Field crop: tomato
Growth stage: 1
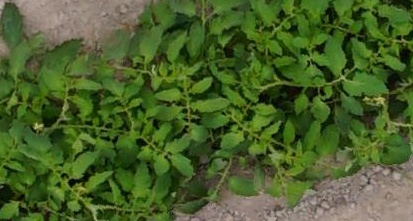
Species: tomato